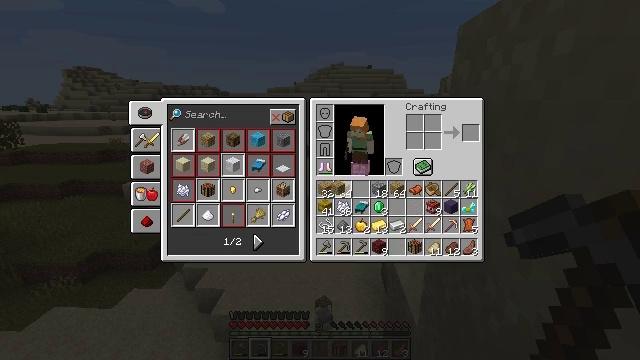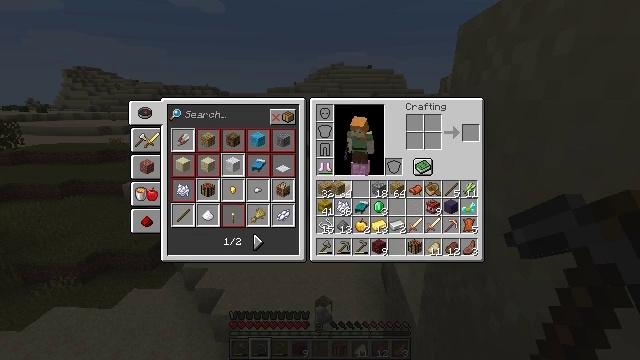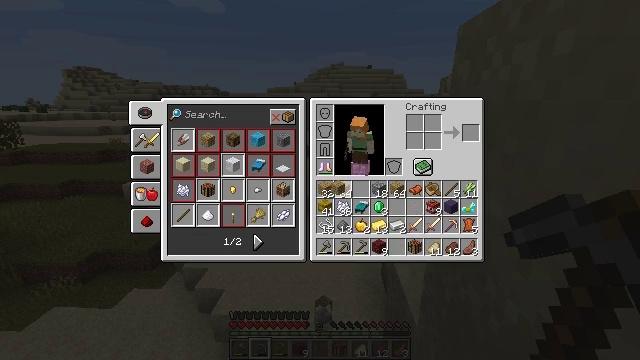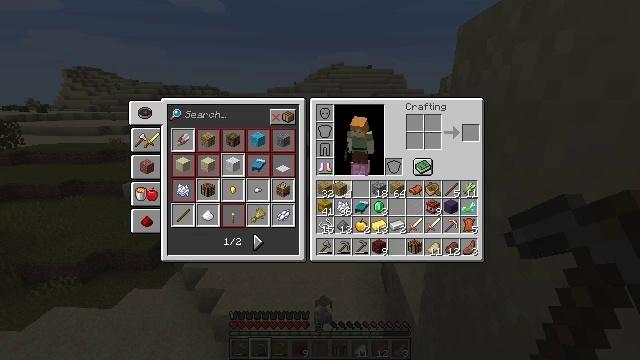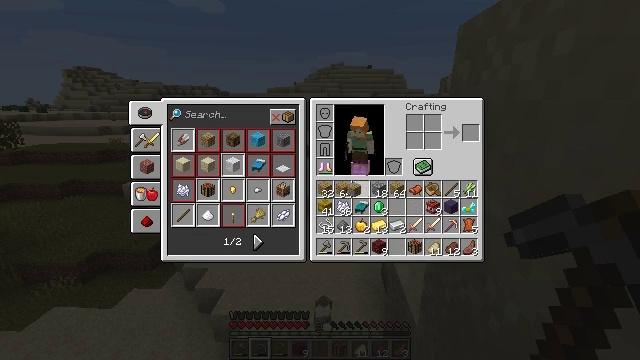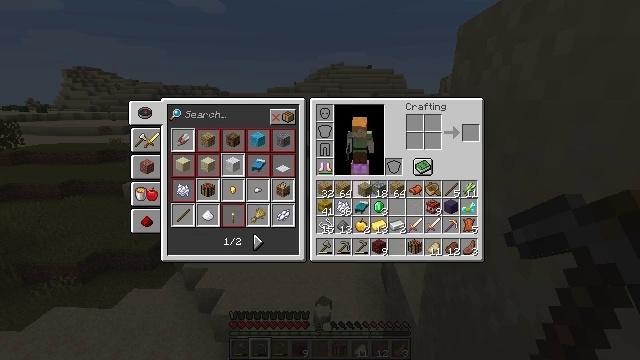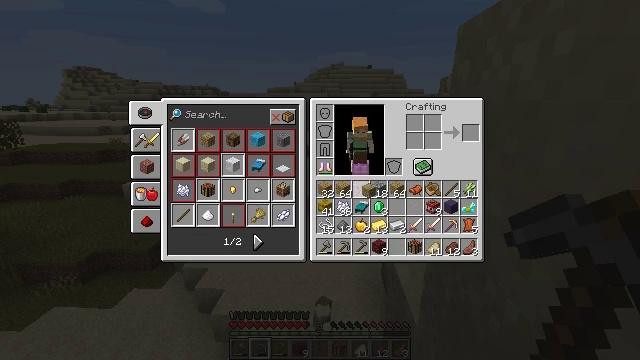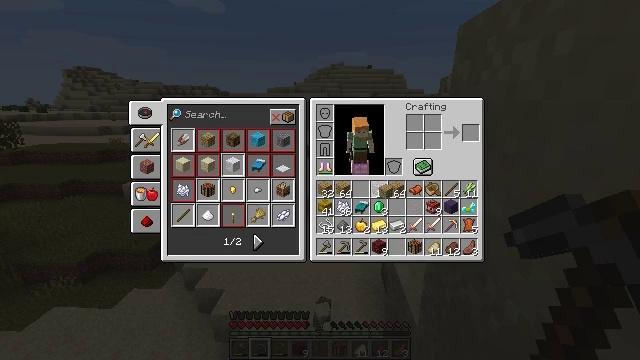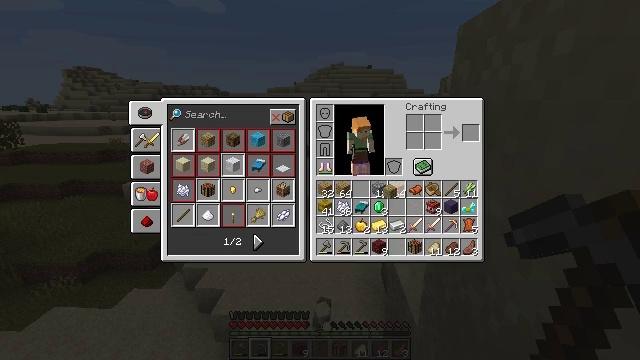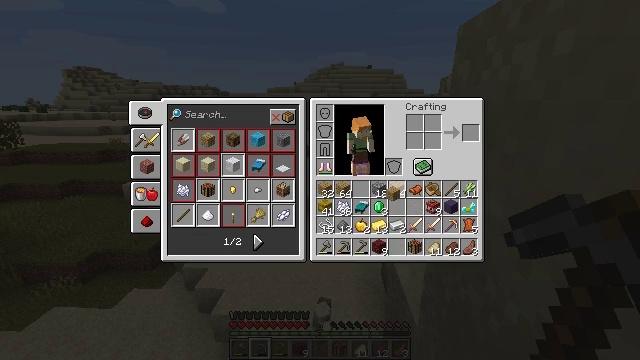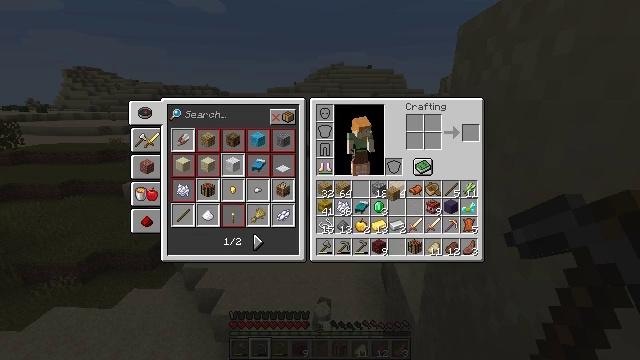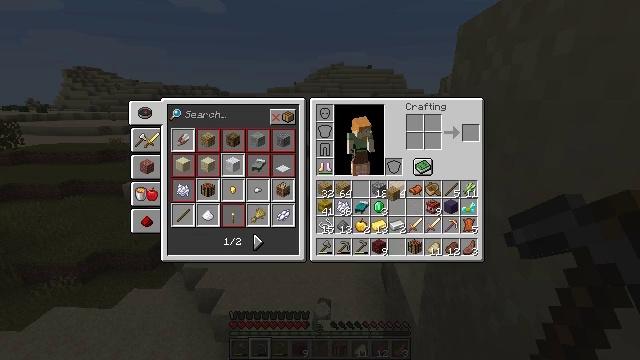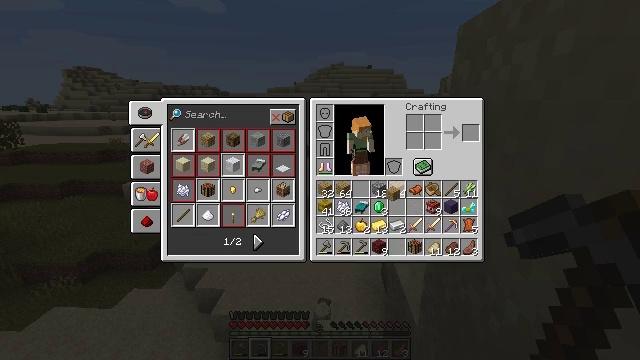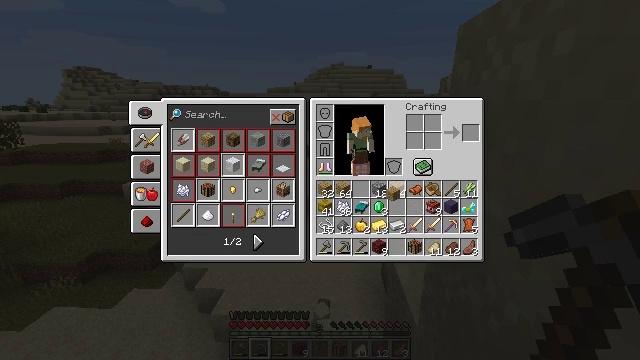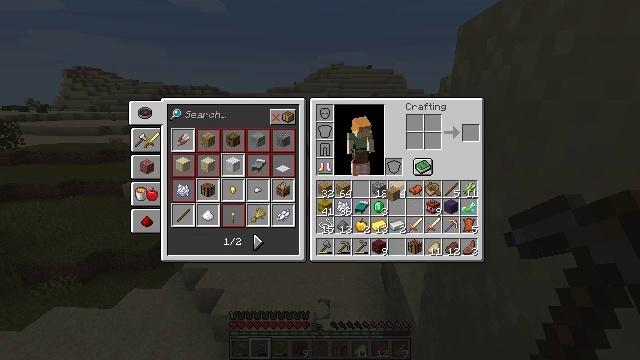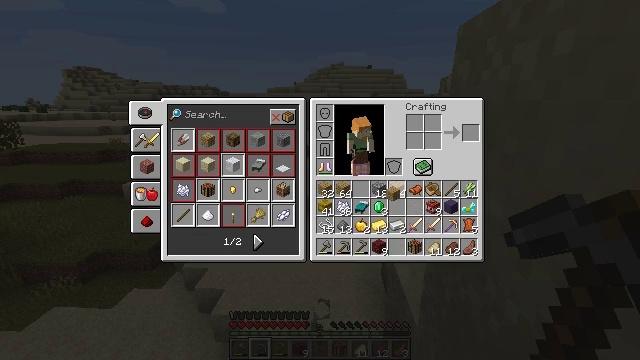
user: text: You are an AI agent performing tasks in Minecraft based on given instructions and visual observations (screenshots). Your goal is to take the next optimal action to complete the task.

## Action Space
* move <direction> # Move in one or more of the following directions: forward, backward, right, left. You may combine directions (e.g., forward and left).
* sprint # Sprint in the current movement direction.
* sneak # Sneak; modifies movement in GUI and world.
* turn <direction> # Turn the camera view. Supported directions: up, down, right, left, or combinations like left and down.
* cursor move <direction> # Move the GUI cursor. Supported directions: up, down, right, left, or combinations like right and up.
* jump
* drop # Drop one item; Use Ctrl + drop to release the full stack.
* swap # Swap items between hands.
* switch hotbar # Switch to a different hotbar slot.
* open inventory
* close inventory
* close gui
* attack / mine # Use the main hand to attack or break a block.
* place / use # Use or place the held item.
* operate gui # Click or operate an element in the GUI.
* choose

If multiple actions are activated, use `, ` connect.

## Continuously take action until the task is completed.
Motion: motion action
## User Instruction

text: Drop a blue terracotta block.
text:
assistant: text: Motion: no_op
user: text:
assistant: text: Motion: no_op
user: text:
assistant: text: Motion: no_op
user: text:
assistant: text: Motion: cursor move right
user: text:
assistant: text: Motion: cursor move right
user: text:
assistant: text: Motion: no_op
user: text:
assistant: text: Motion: cursor move right
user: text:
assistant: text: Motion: no_op
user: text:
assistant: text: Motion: no_op
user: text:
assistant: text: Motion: no_op
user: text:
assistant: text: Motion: no_op
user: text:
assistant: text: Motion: no_op
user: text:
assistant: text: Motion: no_op
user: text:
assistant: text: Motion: no_op
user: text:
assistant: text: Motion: no_op
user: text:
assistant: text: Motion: no_op
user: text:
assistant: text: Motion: no_op
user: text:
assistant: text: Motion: no_op
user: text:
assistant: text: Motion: operate gui
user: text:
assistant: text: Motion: operate gui
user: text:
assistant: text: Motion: operate gui
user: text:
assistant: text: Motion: cursor move left
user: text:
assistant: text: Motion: cursor move left
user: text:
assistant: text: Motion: cursor move left
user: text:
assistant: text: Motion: cursor move left
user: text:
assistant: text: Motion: no_op
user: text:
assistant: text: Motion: no_op
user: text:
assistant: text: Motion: no_op
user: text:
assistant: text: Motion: no_op
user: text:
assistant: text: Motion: no_op